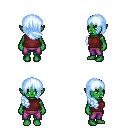
a pixel art fantasy rpg character, female body template, orc, green skin, maroon sleeveless shirt, magenta pants, white cyan right-swept hairstyle, four views (front, back, left, right), 2x2 character sprite sheet, small pixel art, hard edges, no anti-aliasing